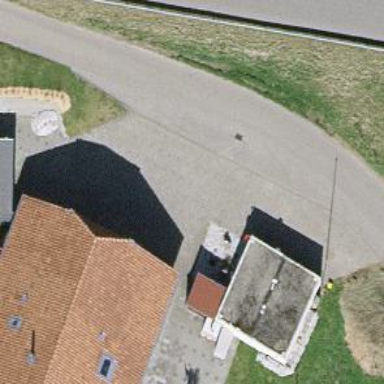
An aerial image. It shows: Driveway leading to service road.